【题型】选择题　【知识点】立体几何　【难度】easy
在正三棱柱 $ABC-A_1B_1C_1$ 中，$AB = AA_1 = 1$，动点 $P$ 满足 $\overrightarrow{BP} = \lambda \overrightarrow{BC} + \overrightarrow{BB_1}$，$\lambda \in (0, 1)$，则下列几何体体积为定值的是 ( ).

A. 四棱锥 $P-A_1ABB_1$
B. 四棱锥 $P-A_1ACC_1$
C. 三棱锥 $P-ABC_1$
D. 三棱锥 $P-ABC$
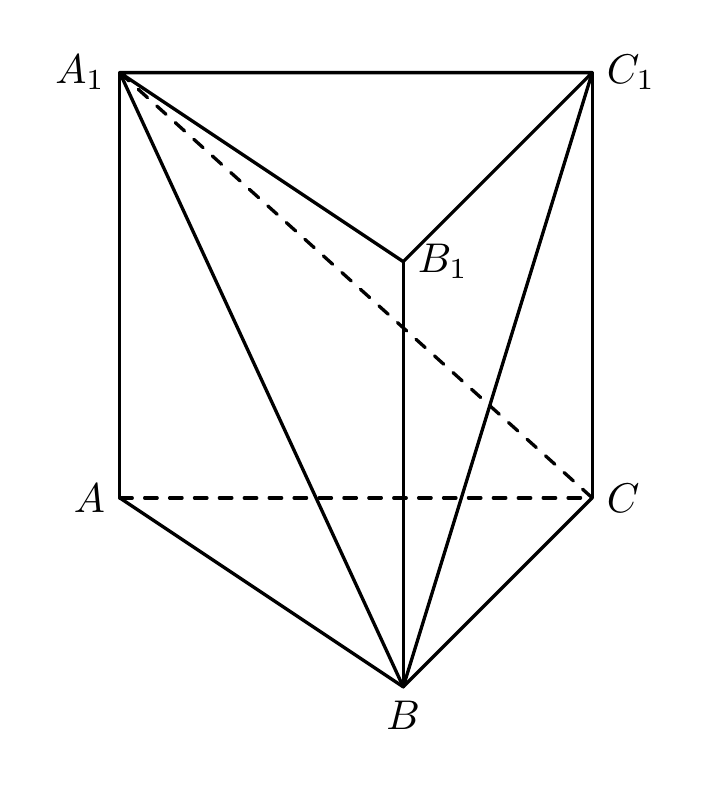
【解答】

\textbf{【答案】D}

\textbf{【解析】} 对于正三棱柱 $ABC-A_1B_1C_1$，且 $\overrightarrow{BP} = \lambda \overrightarrow{BC} + \overrightarrow{BB_1}$，$\lambda \in (0, 1)$，
则 $P$ 在 $B_1C_1$ 上运动，
所以 $P$ 到平面 $A_1ABB_1$、平面 $A_1ACC_1$、平面 $ABC_1$ 的距离均是变化的，棱锥底面积都是定值，故 A、B、C 不符合条件；
由 $B_1C_1 \parallel BC$，$BC \subset$ 平面 $ABC$，$B_1C_1 \not\subset$ 平面 $ABC$，则 $B_1C_1 \parallel$ 平面 $ABC$，
所以 $P$ 到平面 $ABC$ 的距离为定值，且底面 $\triangle ABC$ 的面积是定值，
所以三棱锥 $P-ABC$ 的体积为定值，D 符合，
故选：D